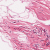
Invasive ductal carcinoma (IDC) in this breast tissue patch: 0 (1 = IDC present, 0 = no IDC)